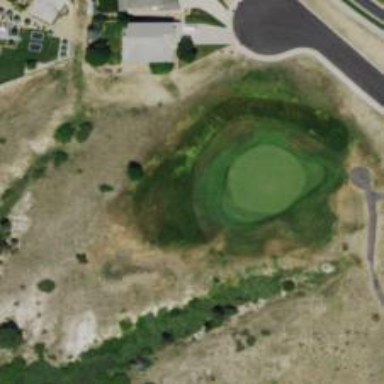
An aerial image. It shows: Golf hole.